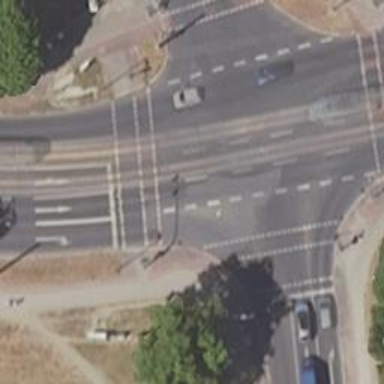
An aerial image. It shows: Road with traffic signals at the crossing.